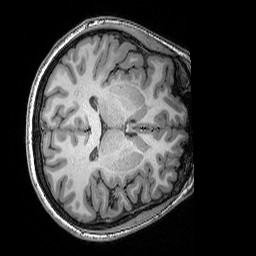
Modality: T1w
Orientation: axial
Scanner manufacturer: siemens
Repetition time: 2.25 s
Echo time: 0.00418 s